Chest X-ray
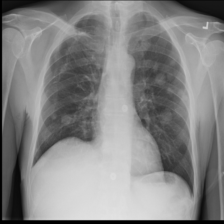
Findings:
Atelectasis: negative
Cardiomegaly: negative
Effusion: negative
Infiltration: negative
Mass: negative
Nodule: positive
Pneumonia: negative
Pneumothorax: negative
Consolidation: negative
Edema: negative
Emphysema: negative
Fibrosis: negative
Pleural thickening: negative
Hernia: negative